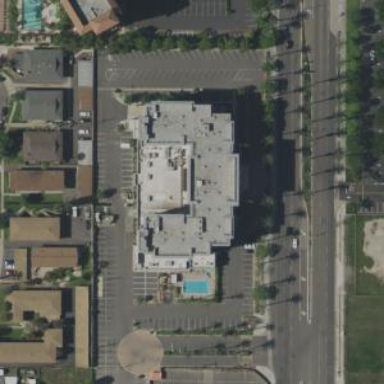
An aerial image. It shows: Hotel building.